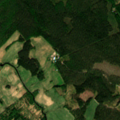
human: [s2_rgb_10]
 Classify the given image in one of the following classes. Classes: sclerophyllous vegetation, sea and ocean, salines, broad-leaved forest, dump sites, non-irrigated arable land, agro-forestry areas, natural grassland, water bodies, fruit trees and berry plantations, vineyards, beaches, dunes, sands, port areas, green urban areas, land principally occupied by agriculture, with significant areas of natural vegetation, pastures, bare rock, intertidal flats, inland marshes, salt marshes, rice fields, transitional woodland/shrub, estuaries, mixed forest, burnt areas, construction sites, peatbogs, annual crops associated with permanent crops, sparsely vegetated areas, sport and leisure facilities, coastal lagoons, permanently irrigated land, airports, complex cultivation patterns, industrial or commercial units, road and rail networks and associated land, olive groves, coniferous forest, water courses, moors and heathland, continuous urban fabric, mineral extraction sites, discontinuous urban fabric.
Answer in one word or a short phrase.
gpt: non-irrigated arable land, coniferous forest